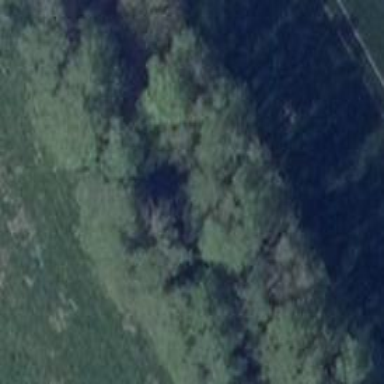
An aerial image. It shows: Row of trees in natural setting.